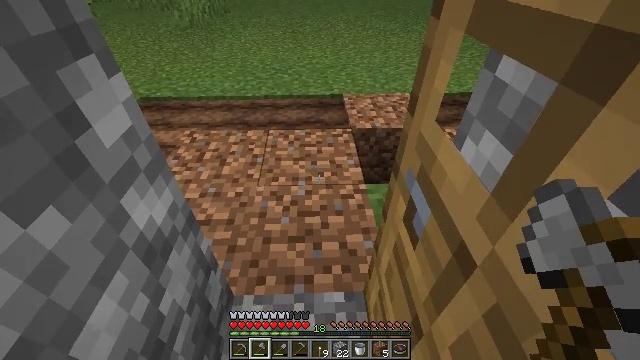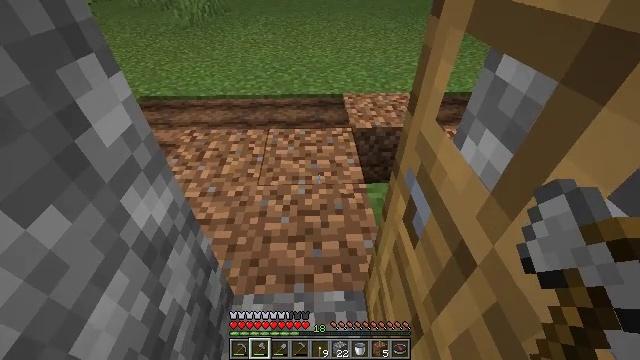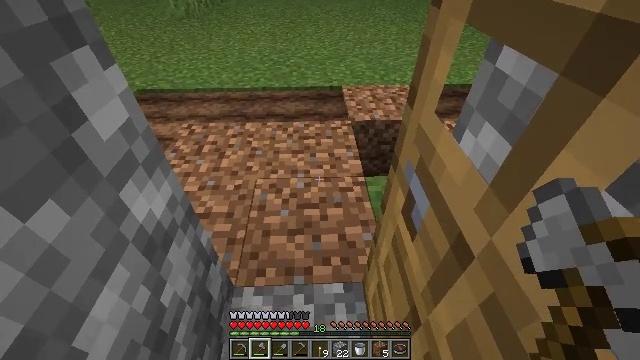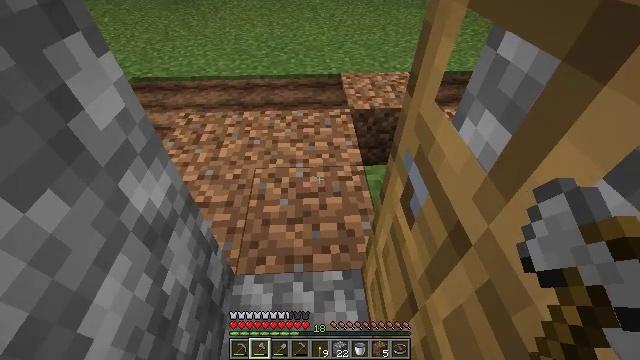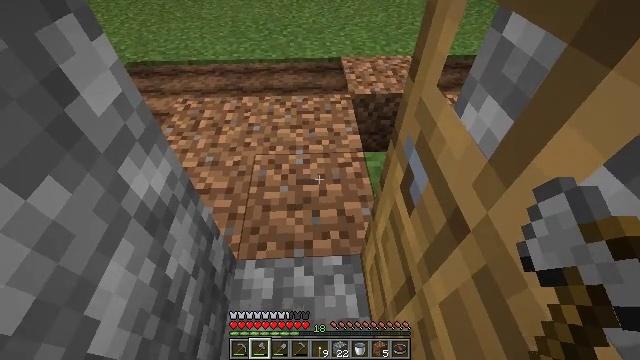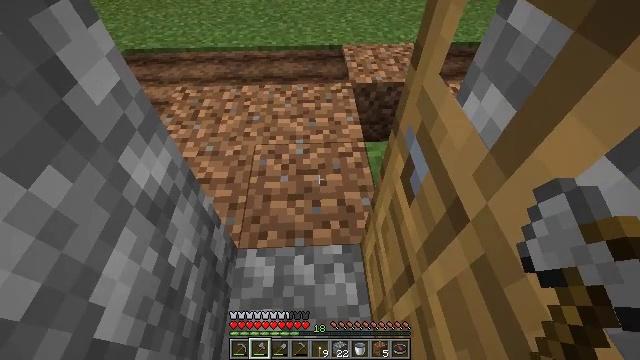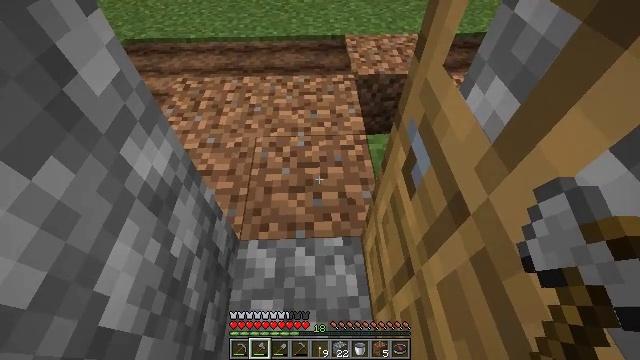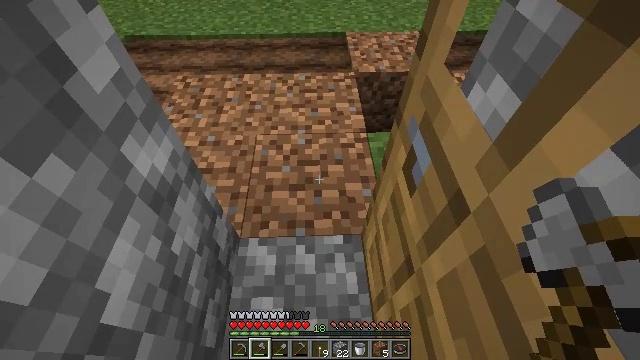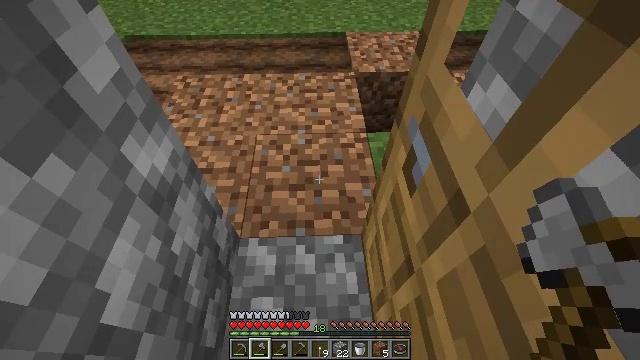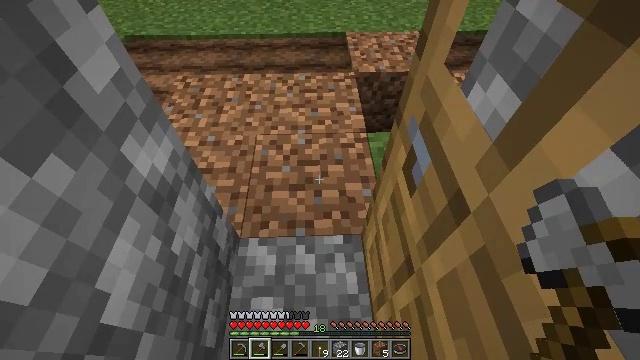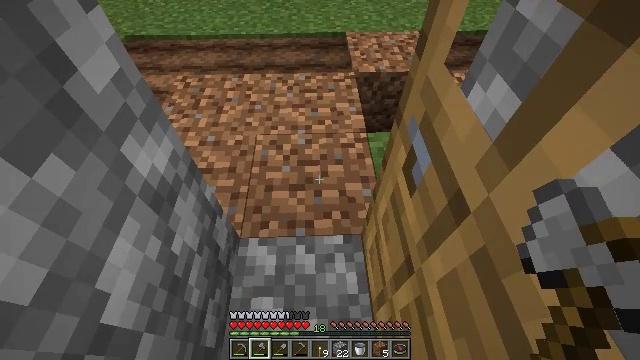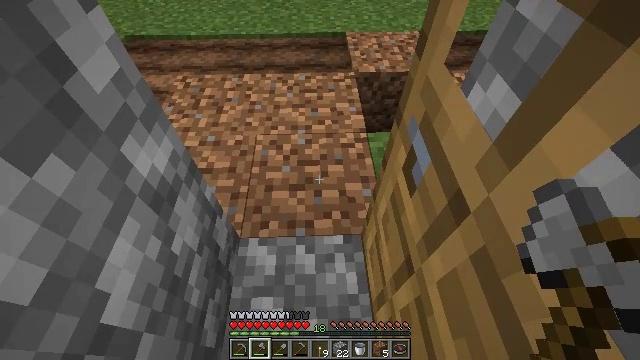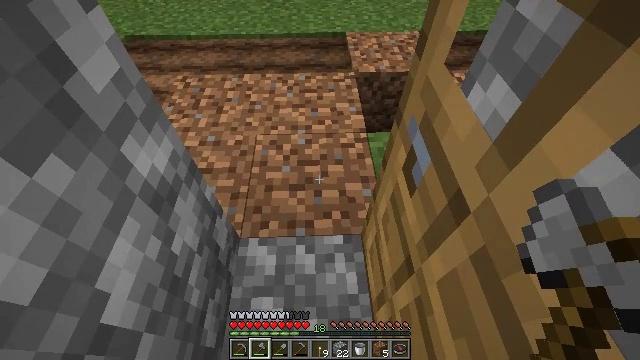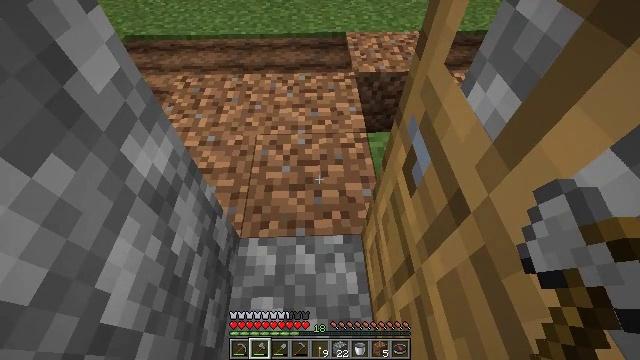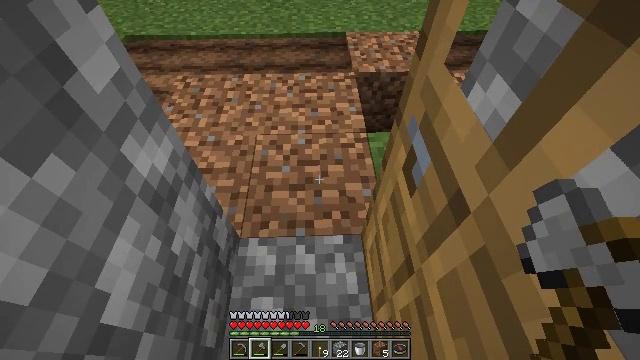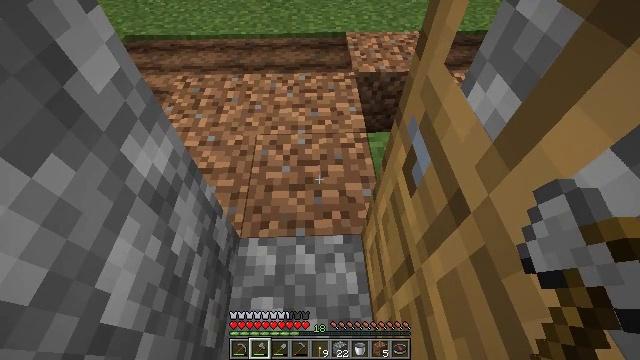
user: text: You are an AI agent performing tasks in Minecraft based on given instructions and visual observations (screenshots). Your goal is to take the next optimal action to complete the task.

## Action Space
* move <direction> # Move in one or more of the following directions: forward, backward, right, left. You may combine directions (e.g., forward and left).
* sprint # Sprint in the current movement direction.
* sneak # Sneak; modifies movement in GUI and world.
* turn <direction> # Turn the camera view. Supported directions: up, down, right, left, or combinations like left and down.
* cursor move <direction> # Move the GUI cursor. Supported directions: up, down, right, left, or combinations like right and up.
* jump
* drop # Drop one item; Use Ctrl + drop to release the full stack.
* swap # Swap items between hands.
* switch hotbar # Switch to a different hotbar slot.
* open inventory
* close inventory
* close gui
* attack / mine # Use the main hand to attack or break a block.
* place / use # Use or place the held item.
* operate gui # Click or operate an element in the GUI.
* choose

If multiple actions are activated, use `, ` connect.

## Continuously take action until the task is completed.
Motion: motion action
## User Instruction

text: Gather dirt.
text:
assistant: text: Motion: no_op
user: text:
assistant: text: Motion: turn down
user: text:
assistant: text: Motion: turn down
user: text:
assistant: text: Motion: turn down
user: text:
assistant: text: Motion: turn down
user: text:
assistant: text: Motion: turn down
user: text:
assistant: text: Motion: no_op
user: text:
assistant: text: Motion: no_op
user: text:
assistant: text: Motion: no_op
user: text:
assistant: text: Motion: no_op
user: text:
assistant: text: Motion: no_op
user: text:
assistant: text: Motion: no_op
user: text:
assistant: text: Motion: no_op
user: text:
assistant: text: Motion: no_op
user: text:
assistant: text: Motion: no_op
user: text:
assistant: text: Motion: no_op
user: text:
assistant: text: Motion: no_op
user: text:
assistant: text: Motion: no_op
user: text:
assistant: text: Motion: no_op
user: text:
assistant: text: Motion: no_op
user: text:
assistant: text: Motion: no_op
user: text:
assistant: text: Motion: no_op
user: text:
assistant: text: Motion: no_op
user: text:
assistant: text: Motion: no_op
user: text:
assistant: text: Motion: no_op
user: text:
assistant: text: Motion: no_op
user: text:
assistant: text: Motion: no_op
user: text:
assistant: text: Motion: no_op
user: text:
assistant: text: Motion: no_op
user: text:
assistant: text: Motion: no_op